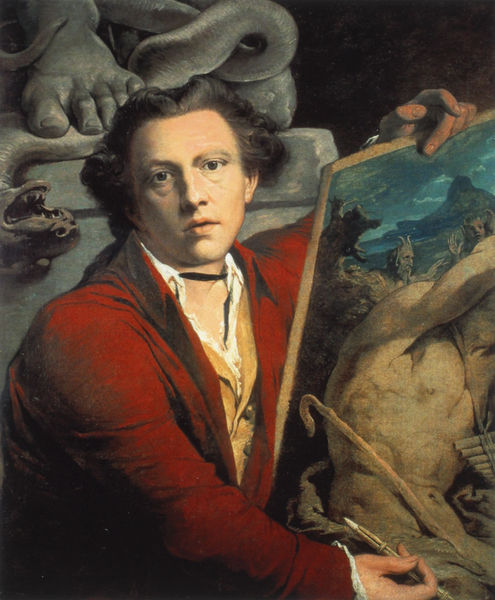
Titel: Selbstbildnis als Timanthes
Künstler: James Barry
Institution: Dublin, The National Gallery of Ireland
Schlagwörter: blau, fuß, gemälde, himmel, mann, nackt, wolken, frankreich, frau, schwarz, zeichnung, rot, malerei, hemd, jacke, augen, gesicht, rahmen, samt, stein, bild, portrait, haare, locken, skulptur, schwanz, stab, maler, zehen, sakko, künstler, napoleon, pinsel, stift, zähne, leib, giganten, pan, drache, zuwendung, neptun, rote jacke, poseidon, gewellte haare, grosse zehe